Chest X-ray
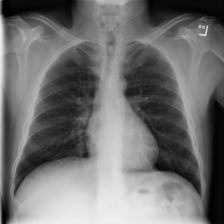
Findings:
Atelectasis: negative
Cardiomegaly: negative
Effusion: negative
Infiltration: negative
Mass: negative
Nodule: negative
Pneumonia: negative
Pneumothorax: negative
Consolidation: negative
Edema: negative
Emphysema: negative
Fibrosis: negative
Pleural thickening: negative
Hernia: negative